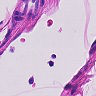
Metastatic tissue present: no